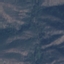
Land use / land cover: HerbaceousVegetation